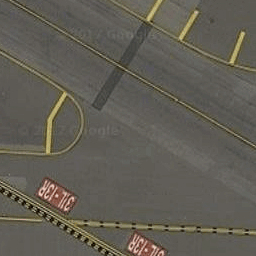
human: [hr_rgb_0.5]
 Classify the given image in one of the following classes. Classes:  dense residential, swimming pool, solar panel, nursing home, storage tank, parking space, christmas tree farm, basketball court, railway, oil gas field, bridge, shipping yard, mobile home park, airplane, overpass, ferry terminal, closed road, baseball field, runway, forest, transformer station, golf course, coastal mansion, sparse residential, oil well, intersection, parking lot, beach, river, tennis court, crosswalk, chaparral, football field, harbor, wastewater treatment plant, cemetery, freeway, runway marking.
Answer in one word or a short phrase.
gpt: runway marking